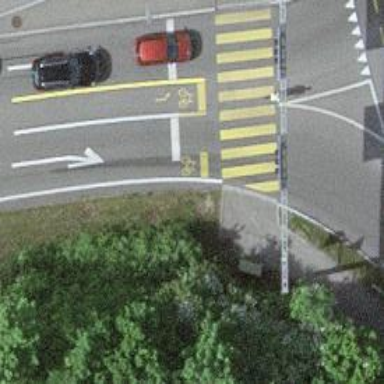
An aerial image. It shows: Kerb barrier.